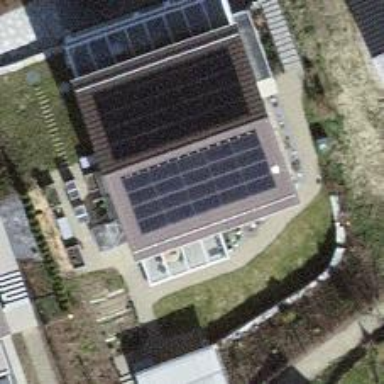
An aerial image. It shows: Solar power generator with photovoltaic panels.